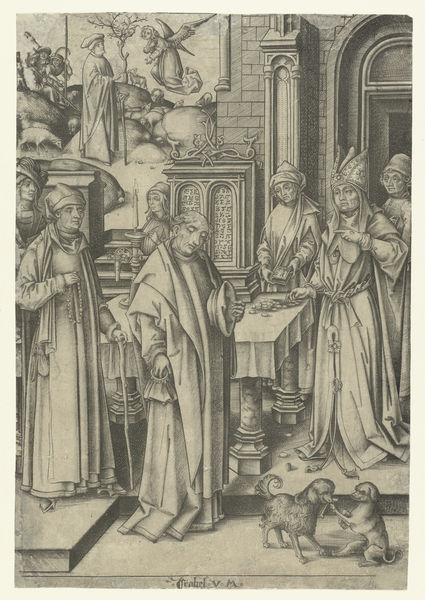
Titel: Joachims offer wordt geweigerd
Künstler: Israhel van Meckenem
Standort: Amsterdam
Institution: Rijksmuseum
Schlagwörter: baum, flügel, umhang, frau, hut, hüte, männer, schwarz, säule, säulen, tisch, tür, hund, hunde, tier, bibel, bild, innenraum, tischdecke, kirche, mantel, stehend, stock, engel, bogen, mauer, grafik, graphik, treppe, bischof, papst, kerze, kerzen, leuchter, stufe, geld, druck, druckgraphik, druckgrafik, radierung, stich, titel, altar, portal, mittelalter, messe, mönch, geistliche, kupferstich, rosenkranz, spende, gel, synagoge, münzen, kleriker, kirchentür, ablass